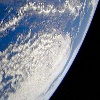
Label: cloud